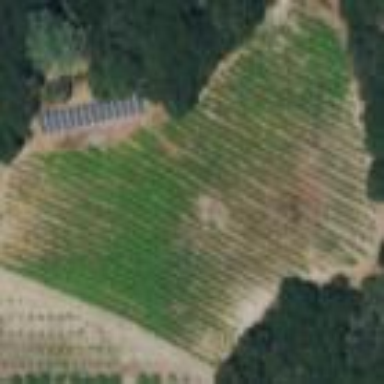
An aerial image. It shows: Vineyard with grape crops.